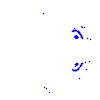
Particle: proton